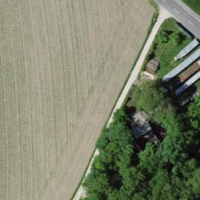
EUNIS habitat code: 25
Species observed at this site:
Cydonia oblonga